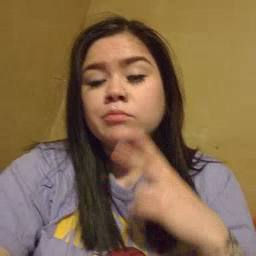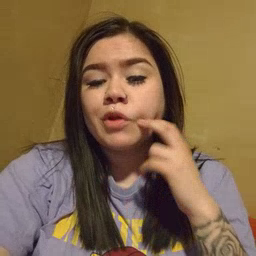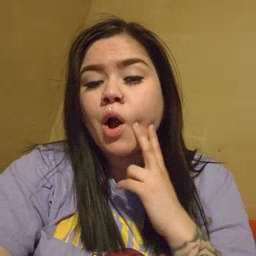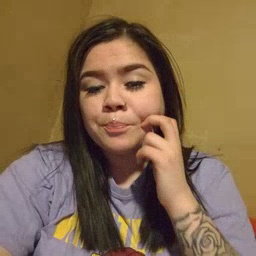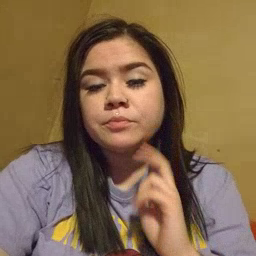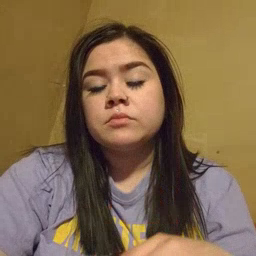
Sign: gum